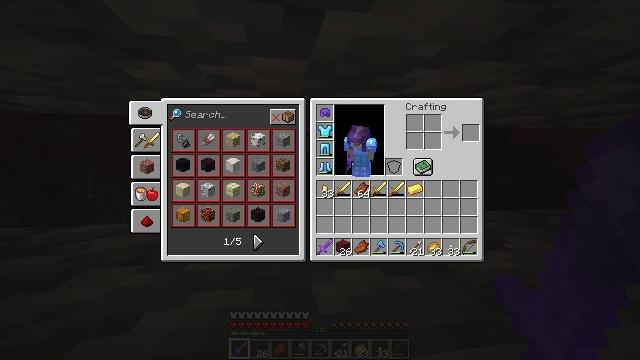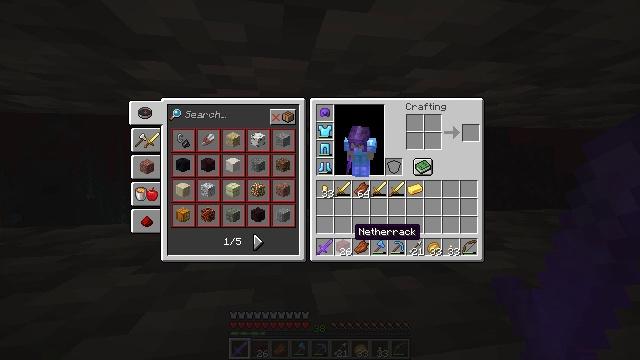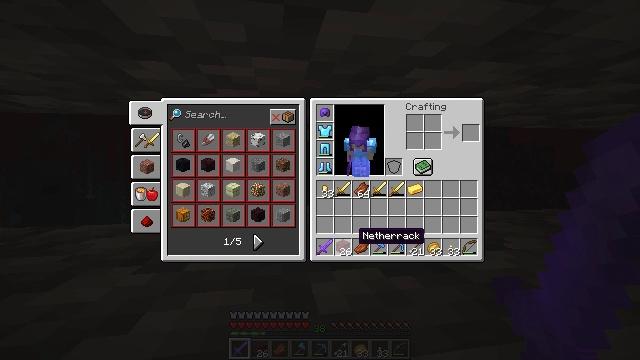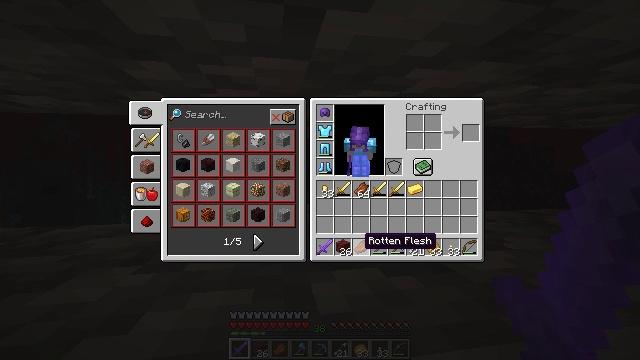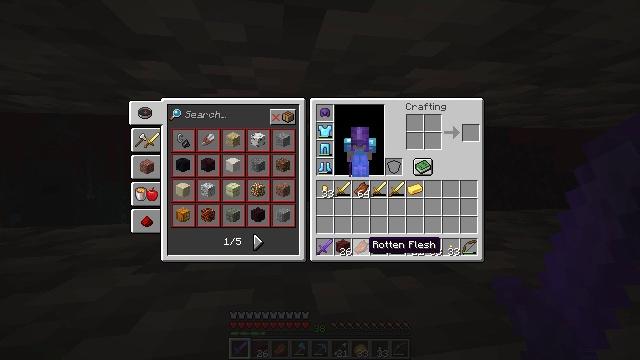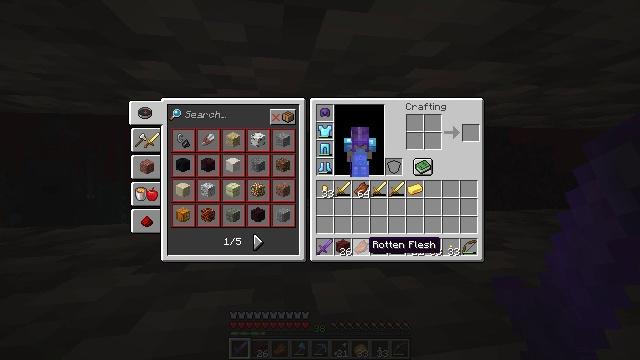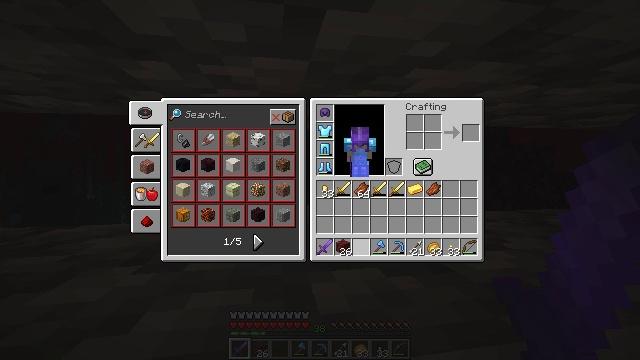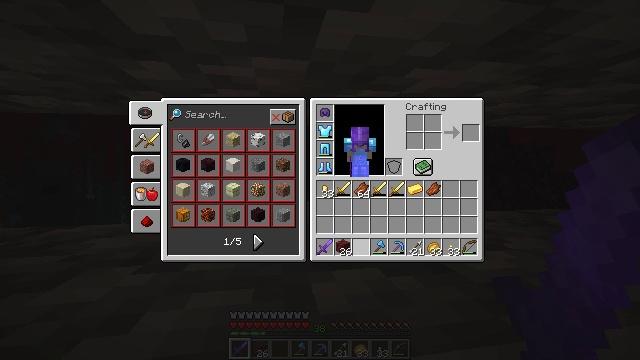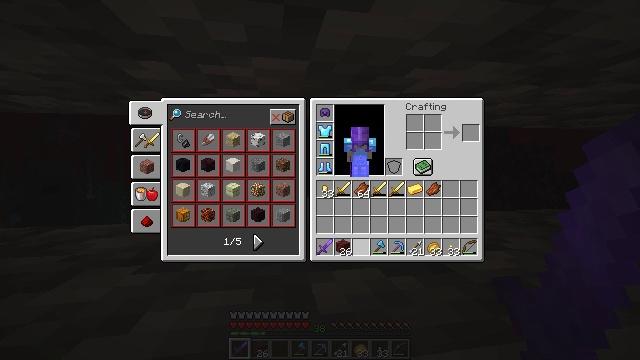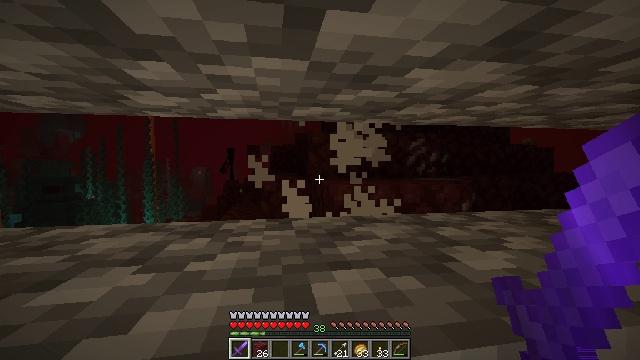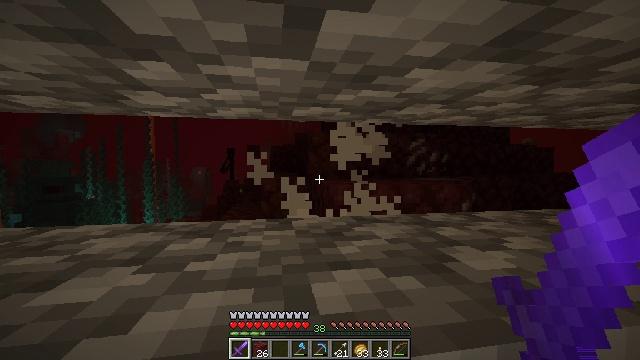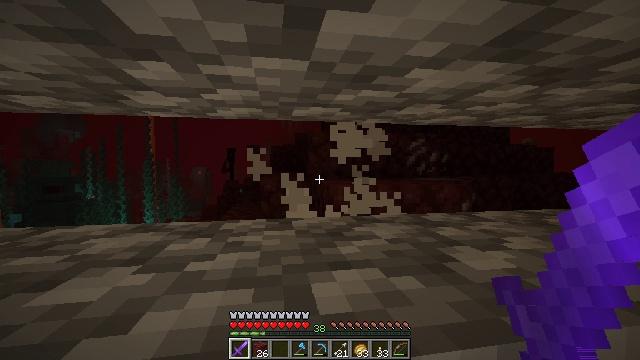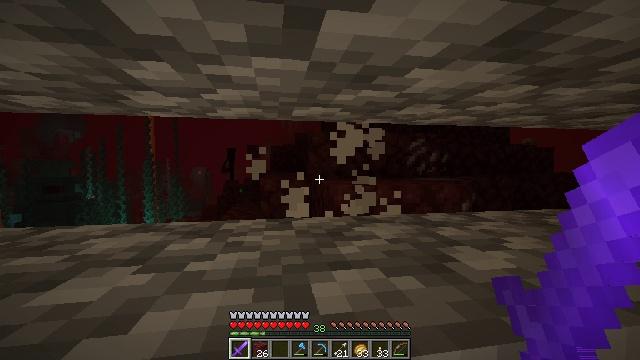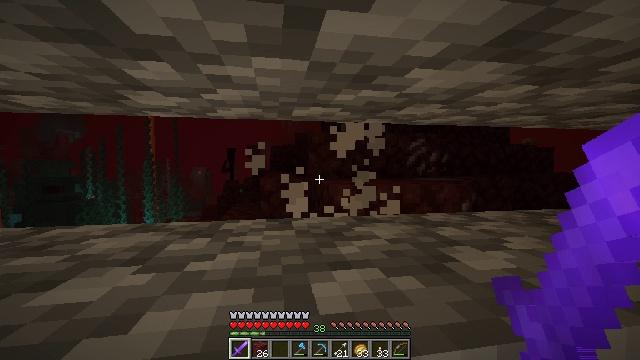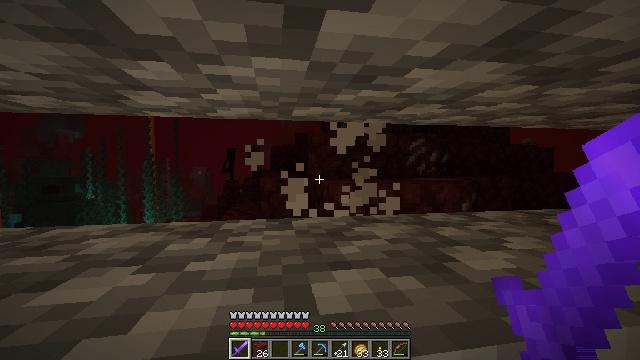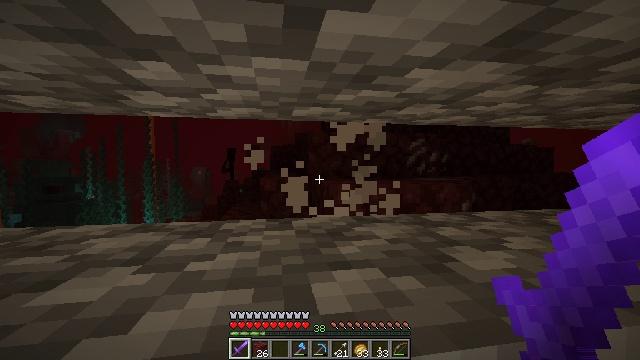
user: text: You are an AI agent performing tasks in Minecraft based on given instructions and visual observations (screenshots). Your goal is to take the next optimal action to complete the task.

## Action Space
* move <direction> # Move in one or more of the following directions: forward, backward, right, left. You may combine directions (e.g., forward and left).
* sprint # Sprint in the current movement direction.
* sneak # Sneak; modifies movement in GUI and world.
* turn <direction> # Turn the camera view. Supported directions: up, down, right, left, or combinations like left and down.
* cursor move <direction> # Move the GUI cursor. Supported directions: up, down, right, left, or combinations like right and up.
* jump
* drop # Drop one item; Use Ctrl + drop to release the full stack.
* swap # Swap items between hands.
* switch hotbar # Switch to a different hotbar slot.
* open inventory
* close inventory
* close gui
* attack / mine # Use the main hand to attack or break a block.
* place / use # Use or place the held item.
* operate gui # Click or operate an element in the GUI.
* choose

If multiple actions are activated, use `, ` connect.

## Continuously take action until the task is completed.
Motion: motion action
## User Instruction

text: Break the cobblestone slab to recycle it.
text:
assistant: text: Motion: no_op
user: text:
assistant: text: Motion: no_op
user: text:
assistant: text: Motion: sneak
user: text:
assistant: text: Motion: sneak
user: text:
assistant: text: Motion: sneak
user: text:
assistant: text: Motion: sneak, choose
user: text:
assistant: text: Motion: sneak, choose
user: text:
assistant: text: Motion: sneak
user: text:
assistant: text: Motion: sneak, close inventory
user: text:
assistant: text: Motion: sneak, close inventory
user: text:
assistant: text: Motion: close inventory
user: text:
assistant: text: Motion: no_op
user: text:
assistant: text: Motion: no_op
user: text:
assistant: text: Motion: no_op
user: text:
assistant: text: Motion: no_op
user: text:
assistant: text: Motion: no_op
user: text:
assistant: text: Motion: no_op
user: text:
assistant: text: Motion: no_op
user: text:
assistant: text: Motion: no_op
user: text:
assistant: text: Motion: no_op
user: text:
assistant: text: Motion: no_op
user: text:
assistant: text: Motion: no_op
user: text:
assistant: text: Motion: no_op
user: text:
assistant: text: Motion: no_op
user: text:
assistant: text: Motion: move right
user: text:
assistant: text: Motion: move right, turn down
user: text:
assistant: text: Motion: move right, turn right and down
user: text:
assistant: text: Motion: move right, turn down
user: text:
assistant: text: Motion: move right, turn down
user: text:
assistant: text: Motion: move right, turn down